Interaction volume radius: 10 \u00c5
Interaction volume height: 15 \u00c5
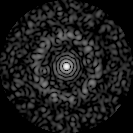
Disorder parameter: 0.8479